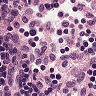
Metastatic tissue present: no